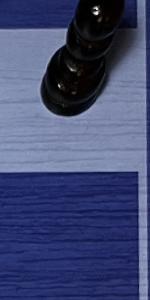
Label: Empty